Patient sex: M
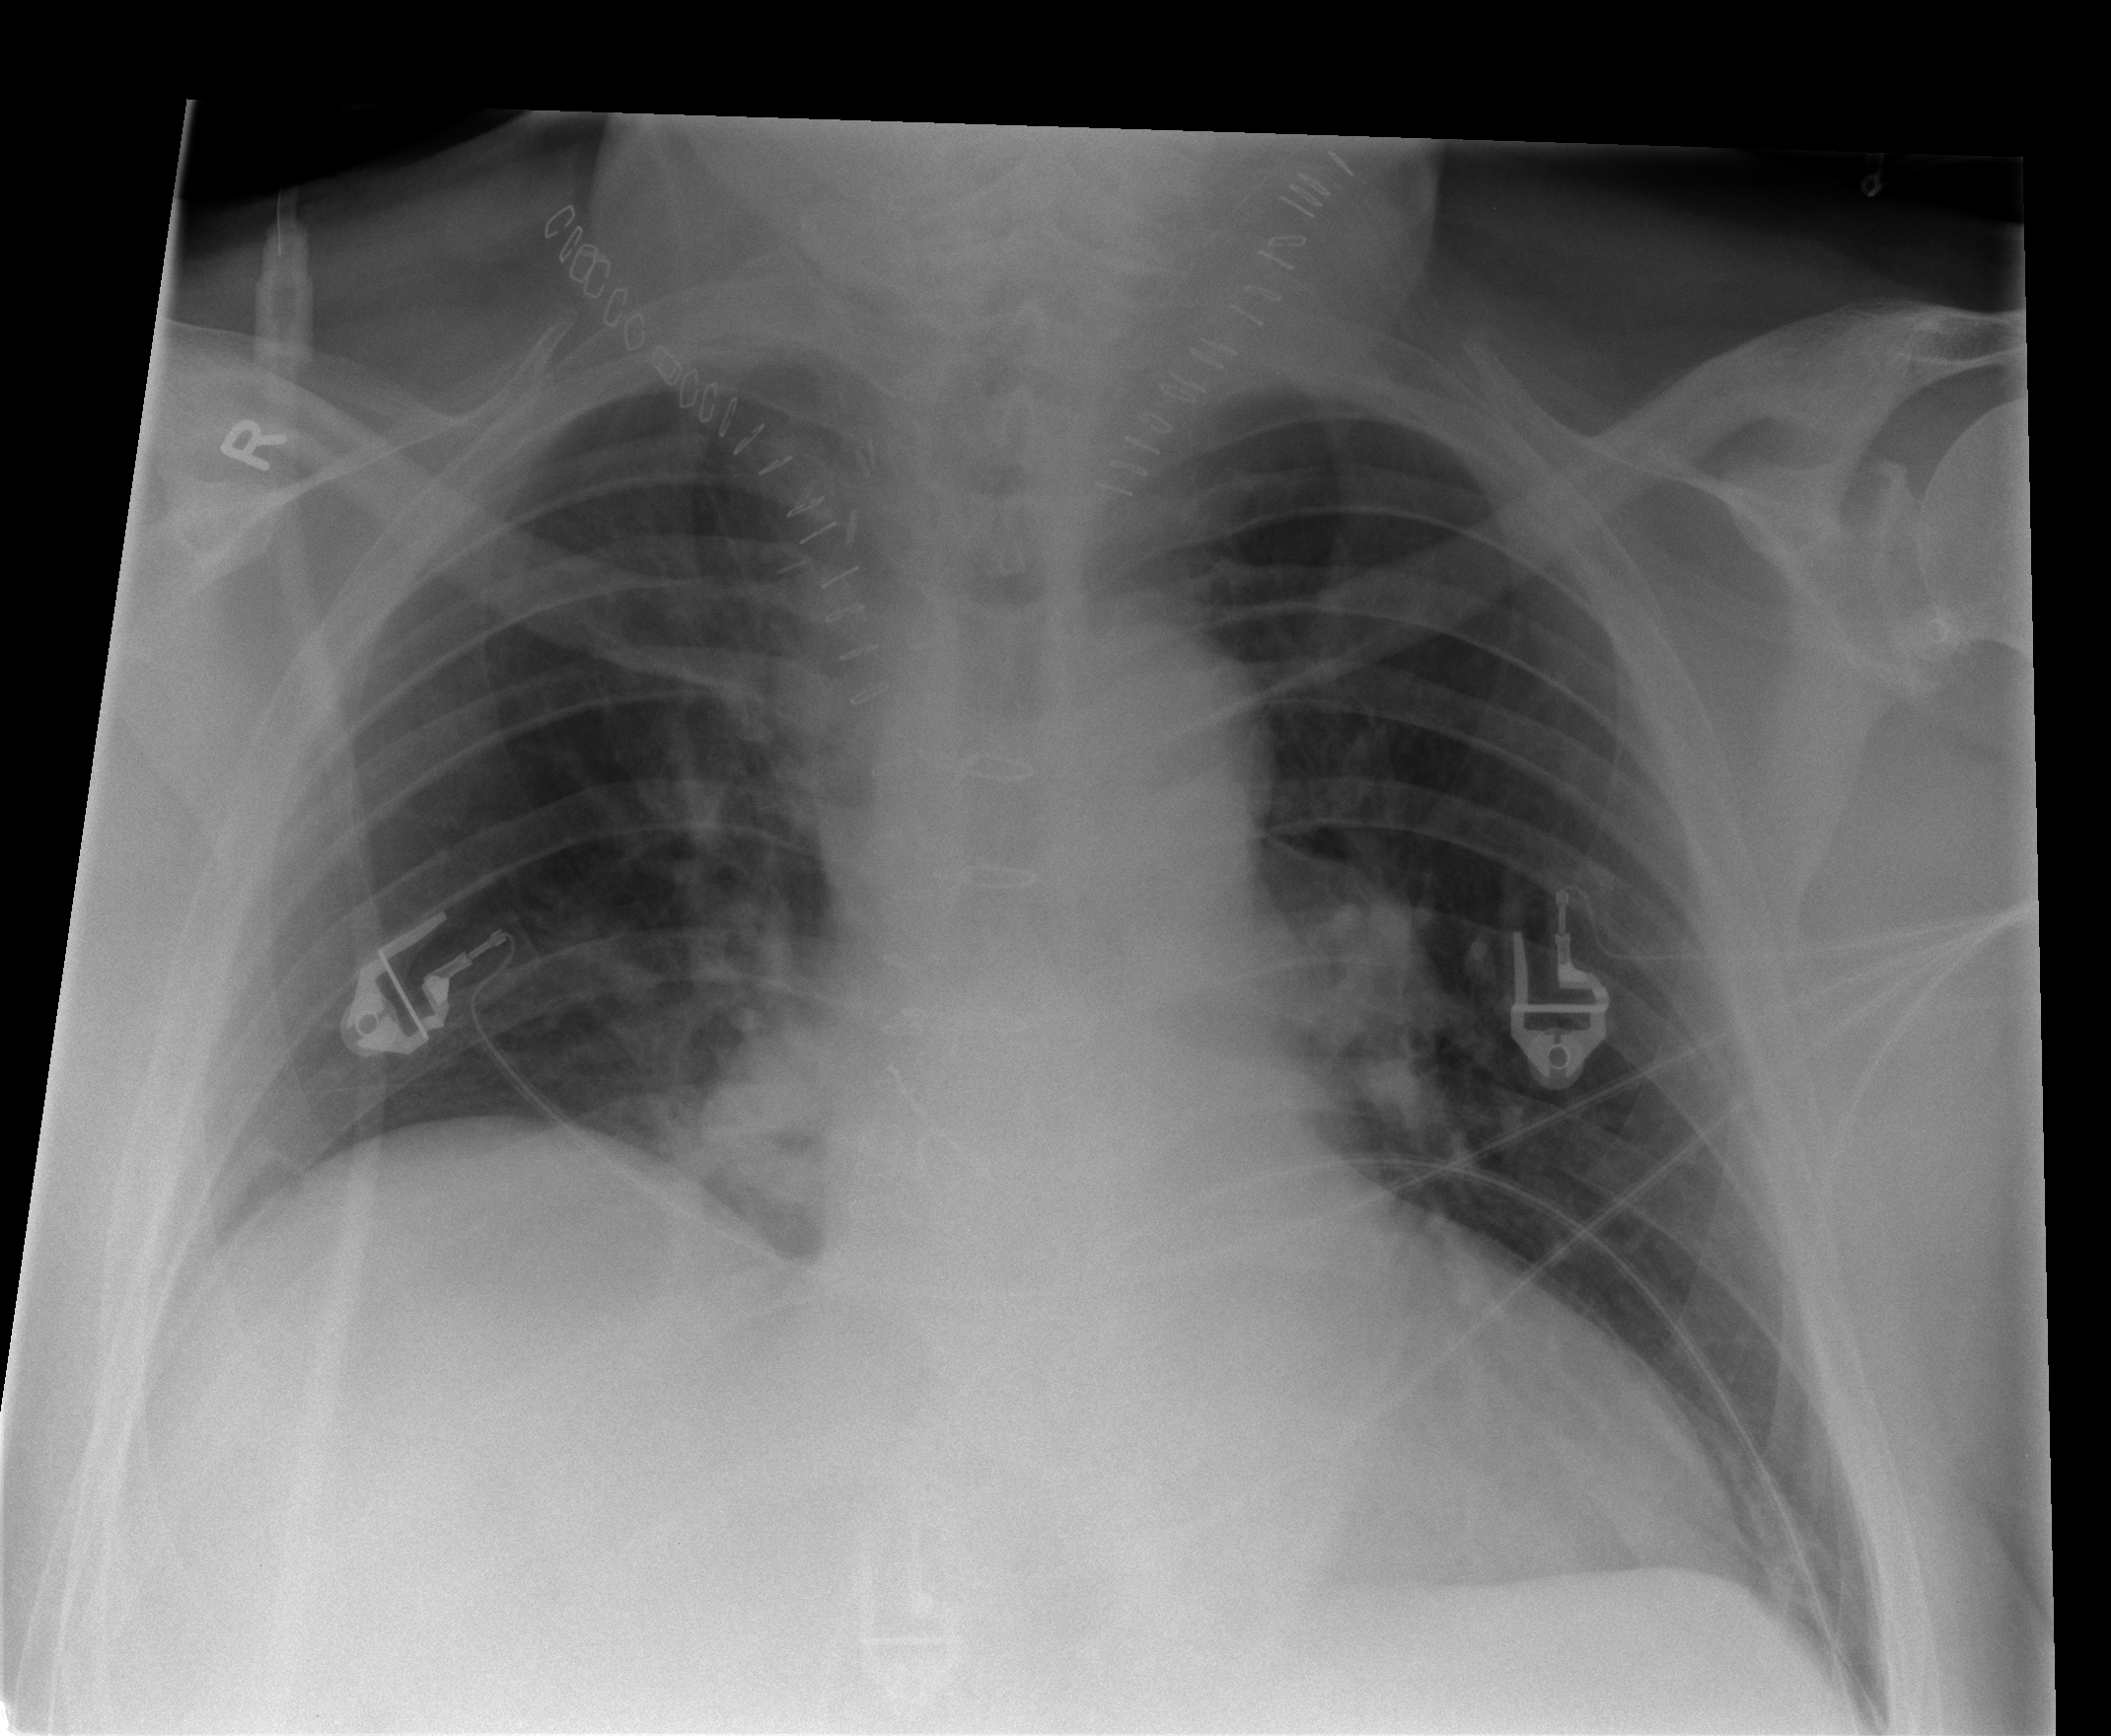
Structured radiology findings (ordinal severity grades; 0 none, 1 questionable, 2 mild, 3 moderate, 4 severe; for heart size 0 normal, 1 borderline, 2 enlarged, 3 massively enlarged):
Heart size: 2
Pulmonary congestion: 0
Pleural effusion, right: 0
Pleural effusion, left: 0
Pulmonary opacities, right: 0
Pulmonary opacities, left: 0
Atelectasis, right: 2
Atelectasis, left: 0